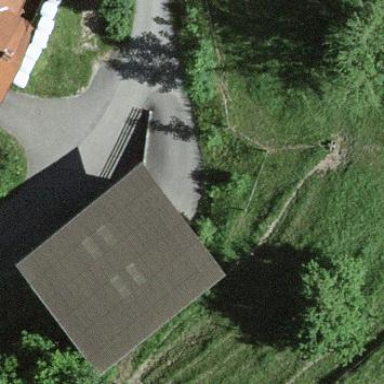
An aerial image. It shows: Shed building.